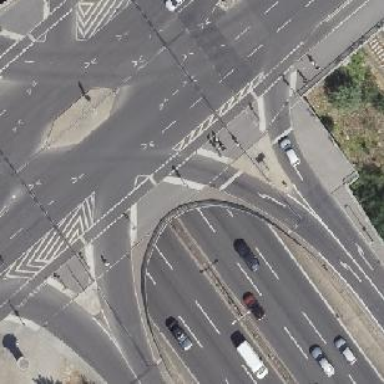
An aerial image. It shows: Crossing with traffic signals.